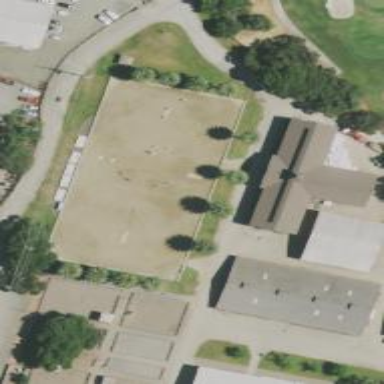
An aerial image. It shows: Equestrian pitch for leisure land activities.